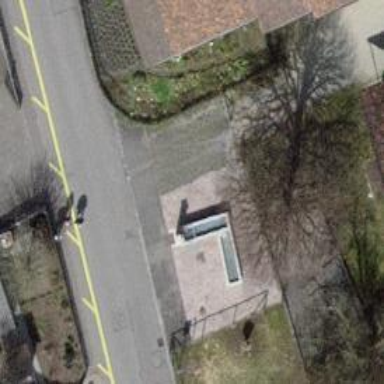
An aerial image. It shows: Fountain.